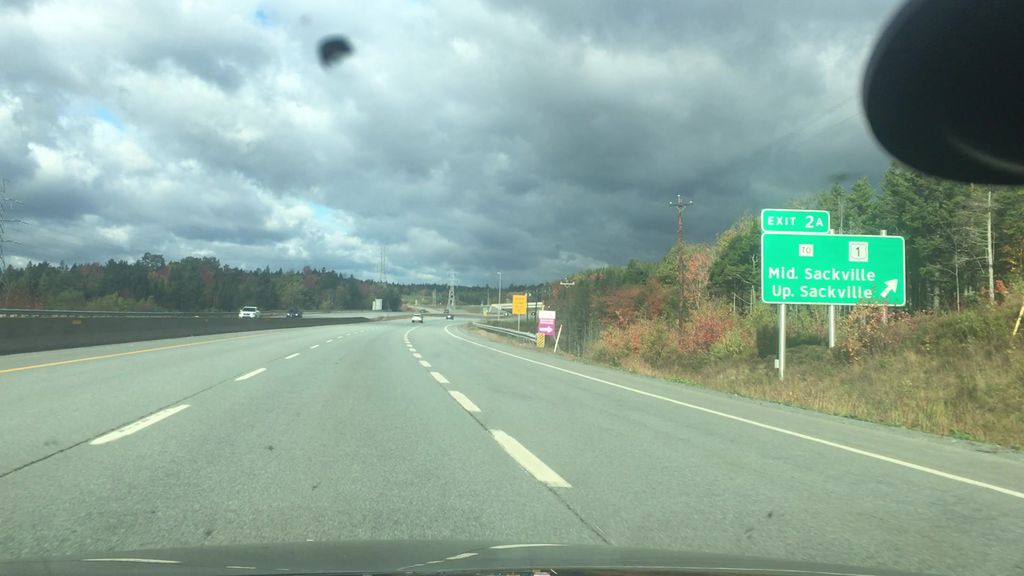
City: halifax